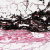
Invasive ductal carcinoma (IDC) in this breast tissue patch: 0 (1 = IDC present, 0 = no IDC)